Question: As shown in the picture below, there are redundant records. How can the redundancy be removed?
Here's my code:
'''
<?php
$YearNow=Date('Y');
include('../connection/connect.php');
$result = $db->prepare("SELECT * FROM studentvotes,student where student.idno = studentvotes.idno");
$result->execute();
for($i=0; $row = $result->fetch(); $i++){
?>
<tr class="record" style="text-align:center;">
<td><?php echo $row['idno']; ?></td>
<td><?php echo $row['candid']; ?></td>
</tr>
<?php
}
?>
'''

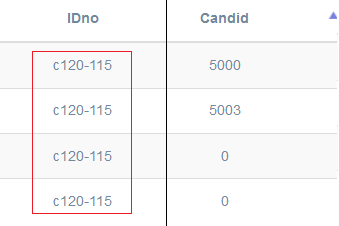
Answer: You need to use <URL>.
Change your SQL To:
'''
SELECT * FROM studentvotes,student where student.idno = studentvotes.idno
GROUP BY student.idno
'''
With 'GROUP BY', you specify a column (even multiple columns) to group with.
The results are grouped by those columns it means those columns (combinations if multiple) will come only once in the result set.
For example, your table has multiple entries of 'iDno'.
When we fire SELECT query, it will return all rows having multiple instances of 'iDno'.
If we apply 'GROUP BY', it will return results grouped by 'iDno'.